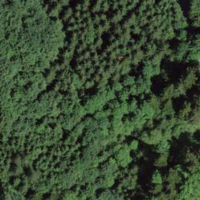
EUNIS habitat code: 44
Species observed at this site:
Abies alba